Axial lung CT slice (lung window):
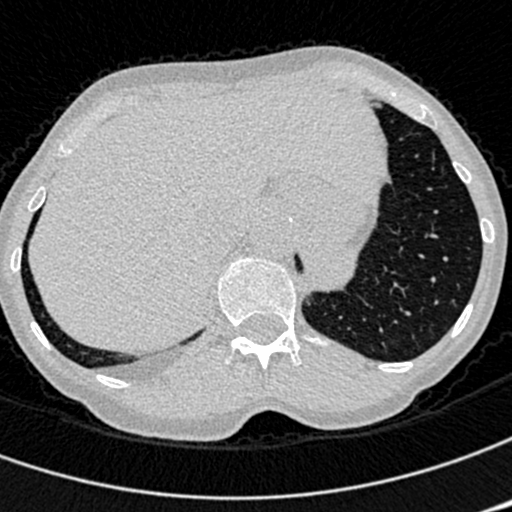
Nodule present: no